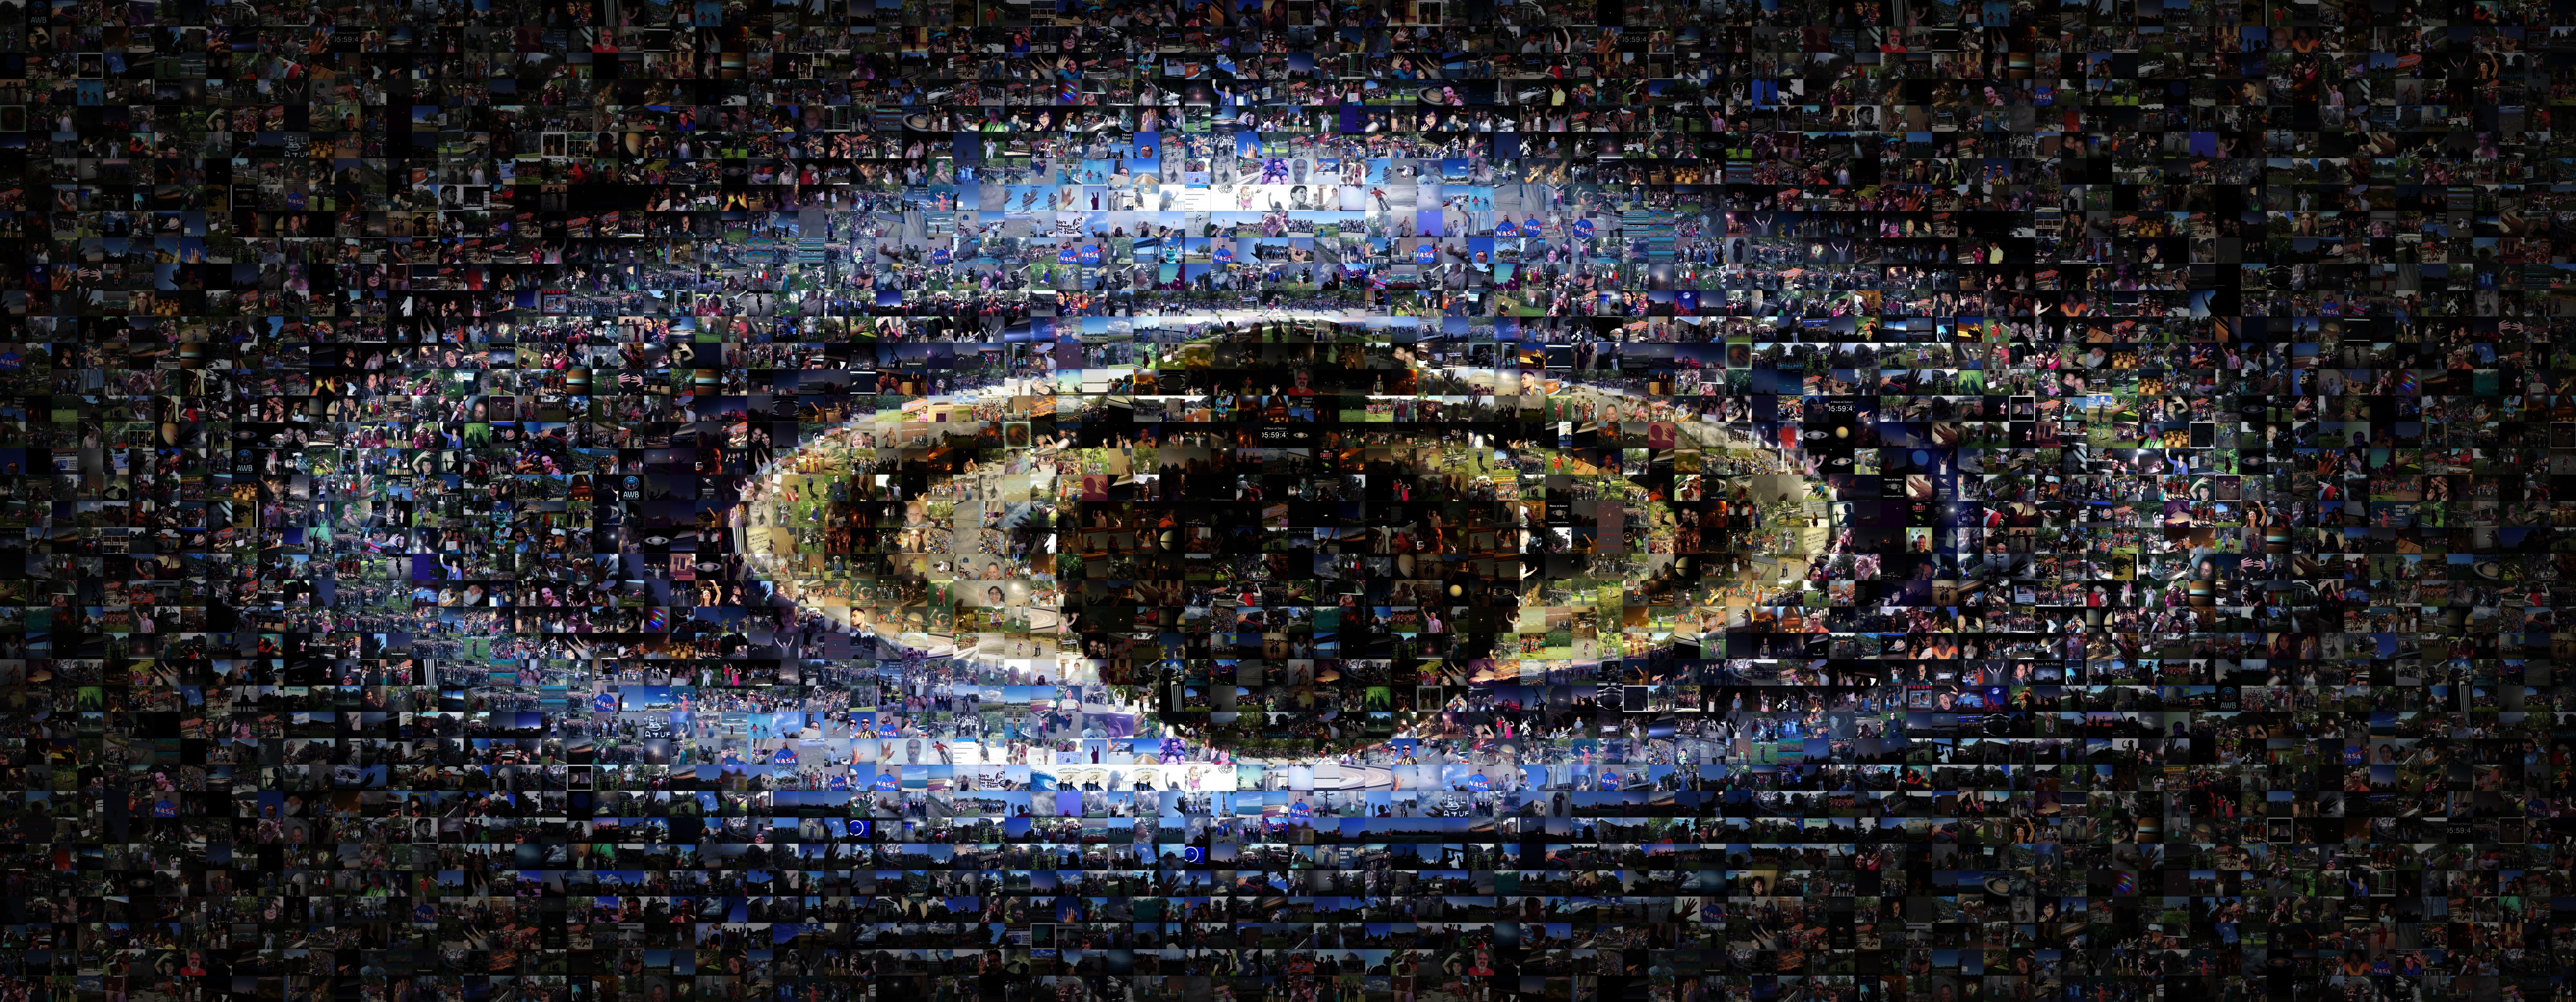
The Faces of Wave at Saturn Saturn, Cassini-Huygens